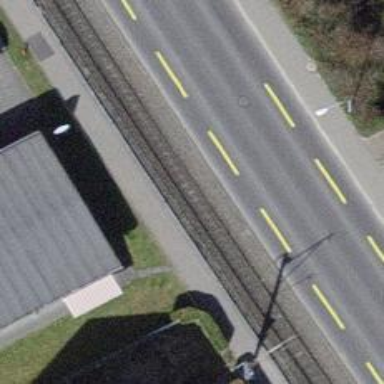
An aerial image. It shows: Narrow-gauge railway with 1 track. The tracks are electrified with contact line.